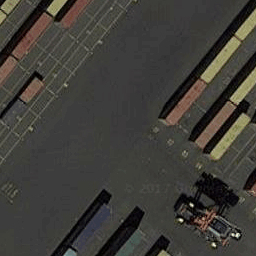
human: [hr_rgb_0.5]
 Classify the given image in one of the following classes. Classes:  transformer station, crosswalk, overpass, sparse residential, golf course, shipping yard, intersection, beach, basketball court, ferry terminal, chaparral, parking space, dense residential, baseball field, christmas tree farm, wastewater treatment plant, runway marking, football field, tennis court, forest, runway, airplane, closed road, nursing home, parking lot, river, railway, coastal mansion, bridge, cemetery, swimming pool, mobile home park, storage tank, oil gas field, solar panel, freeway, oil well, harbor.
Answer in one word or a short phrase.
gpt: shipping yard